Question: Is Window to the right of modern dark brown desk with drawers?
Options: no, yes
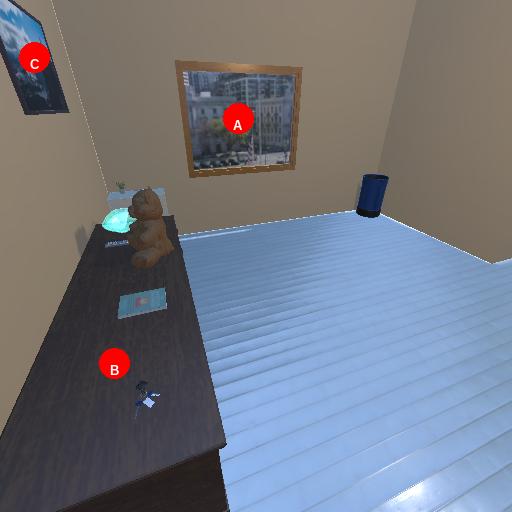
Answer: no